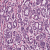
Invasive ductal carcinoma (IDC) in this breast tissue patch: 1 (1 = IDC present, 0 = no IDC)